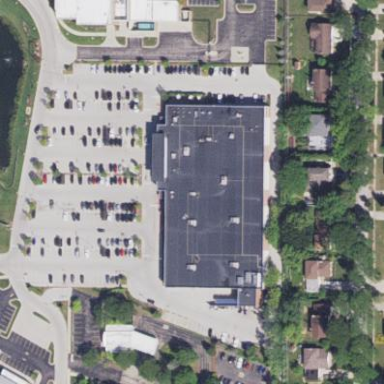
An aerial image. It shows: Retail area.